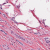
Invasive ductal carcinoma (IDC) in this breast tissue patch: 1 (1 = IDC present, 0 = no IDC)